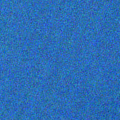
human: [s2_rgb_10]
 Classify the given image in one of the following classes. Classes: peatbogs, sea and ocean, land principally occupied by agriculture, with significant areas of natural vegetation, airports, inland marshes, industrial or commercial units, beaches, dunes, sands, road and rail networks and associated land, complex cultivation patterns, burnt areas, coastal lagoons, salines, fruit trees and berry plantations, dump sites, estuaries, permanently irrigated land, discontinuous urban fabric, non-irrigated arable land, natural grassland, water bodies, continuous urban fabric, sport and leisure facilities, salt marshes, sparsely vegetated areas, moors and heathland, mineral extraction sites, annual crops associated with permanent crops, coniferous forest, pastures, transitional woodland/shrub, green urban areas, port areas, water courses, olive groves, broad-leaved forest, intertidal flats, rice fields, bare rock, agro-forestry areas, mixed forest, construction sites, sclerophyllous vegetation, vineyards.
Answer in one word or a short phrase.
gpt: sea and ocean